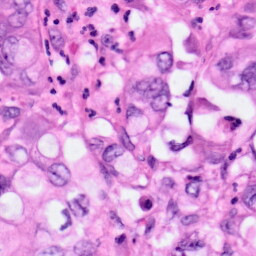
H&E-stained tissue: Pancreatic